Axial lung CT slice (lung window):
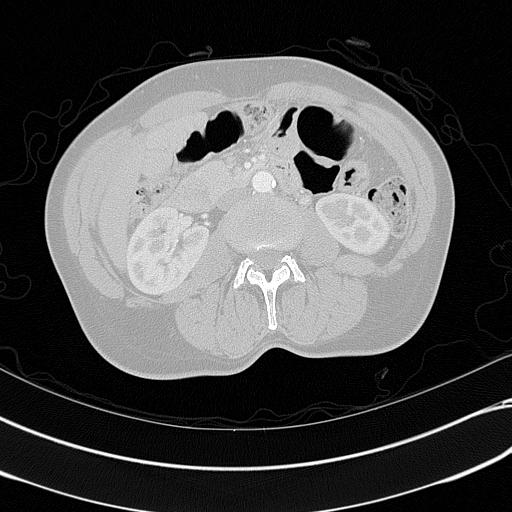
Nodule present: no